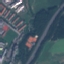
Label: Highway